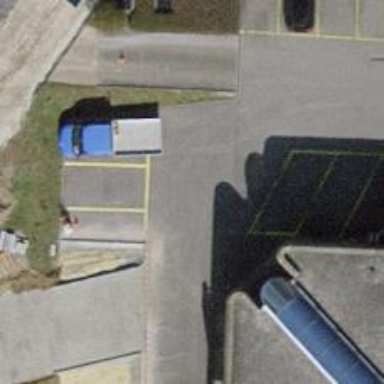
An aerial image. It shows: Parking aisle designated as service road.